Question: There is an 'insurance policy' and this policy can be paid by '1-3 agents'.

line #1 ) for example : for policy Id '1' , an agent is '100' , paid '123'
line #3 ) for example : for policy Id '3' , an agent is '999' , paid '741' , and also another agent who's ID is '100' paid '874'
'not'
How can I found how much agent ID '100' has paid ?
(123+541+874+557+471+552)
<URL>
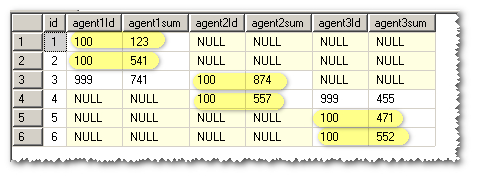
Answer: In a well normalized model this is a simple query. You can 'normalize' in a CTE query then sum:
'''
with cte as (
select agent1id as id, agent1sum as s
from insurance where agent1id is not null
union all
select agent2id as id, agent2sum as s
from insurance where agent2id is not null
union all
select agent3id as id, agent3sum as s
from insurance where agent3id is not null
)
select sum( s)
from cte
where id = 100
'''
This is a friendly index approax if your table contains index for agents columns. A friendly index query avoid full table scan.